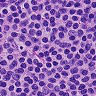
Metastatic tissue present: no